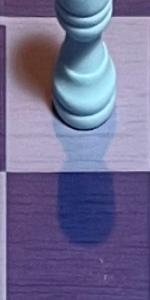
Label: Empty